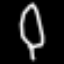
Label: leaf